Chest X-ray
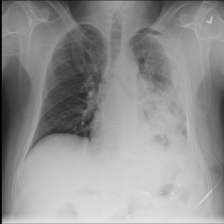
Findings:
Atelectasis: negative
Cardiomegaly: negative
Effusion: negative
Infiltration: positive
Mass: negative
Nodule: negative
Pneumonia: negative
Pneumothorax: negative
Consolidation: negative
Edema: negative
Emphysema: negative
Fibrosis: negative
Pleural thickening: negative
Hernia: negative